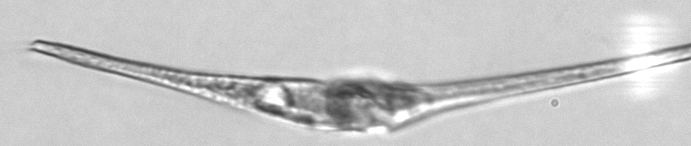
Label: Tripos_fusus